Question: <URL>I wanted to change the numbers in materialui stepper to alphabets

<URL>
<URL>
Now i am not able to call getSteps function for
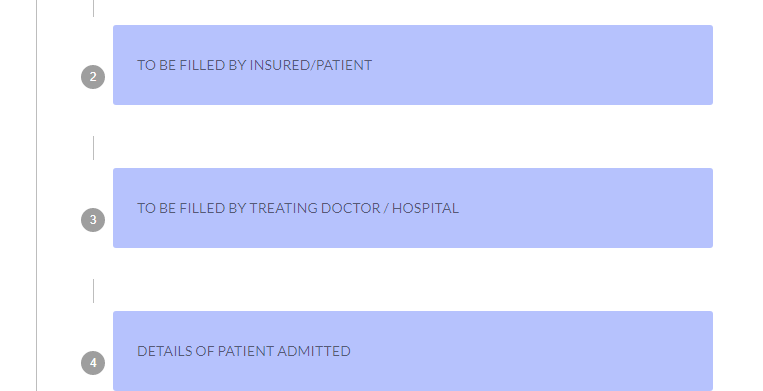
Answer: You need to pass the 'StepIconProps' to your 'StepLabel'. In your 'StepIconProps' pass your desired icon/label in the 'icon' key
'''
import Button from "@material-ui/core/Button";
import Paper from "@material-ui/core/Paper";
import Step from "@material-ui/core/Step";
import StepContent from "@material-ui/core/StepContent";
import StepLabel from "@material-ui/core/StepLabel";
import Stepper from "@material-ui/core/Stepper";
import { makeStyles } from "@material-ui/core/styles";
import Typography from "@material-ui/core/Typography";
import React from "react";
const useStyles = makeStyles((theme) => ({
root: {
width: "100%"
},
button: {
marginTop: theme.spacing(1),
marginRight: theme.spacing(1)
},
actionsContainer: {
marginBottom: theme.spacing(2)
},
resetContainer: {
padding: theme.spacing(3)
}
}));
function getSteps() {
return [
<div className="header__text">Insurance company </div>,
<div className="header__text">TO BE FILLED BY INSURED/PATIENT</div>,
<div className="header__text">
TO BE FILLED BY TREATING DOCTOR / HOSPITAL
</div>,
<div className="header__text">DETAILS OF PATIENT ADMITTED</div>
];
}
export default function VerticalStepper() {
const classes = useStyles();
const [activeStep, setActiveStep] = React.useState(0);
const headers = getSteps();
const steps = ["A", "B", "C", "D"];
const handleNext = () => {
setActiveStep((prevActiveStep) => prevActiveStep + 1);
};
const handleBack = () => {
setActiveStep((prevActiveStep) => prevActiveStep - 1);
};
const handleReset = () => {
setActiveStep(0);
};
function getStepContent(step) {
switch (step) {
case 0:
return 'For each ad campaign that you create, you can control how much
you're willing to spend on clicks and conversions, which networks
and geographical locations you want your ads to show on, and more.';
case 1:
return "An ad group contains one or more ads which target a shared set of keywords.";
case 2:
return 'Try out different ad text to see what brings in the most customers,
and learn how to enhance your ads using features like ad extensions.
If you run into any problems with your ads, find out how to tell if
they're running and how to resolve approval issues.';
default:
return "Unknown step";
}
}
return (
<div className={classes.root}>
<Stepper activeStep={activeStep} orientation="vertical">
{steps.map((label, index) => (
<Step key={label}>
<StepLabel StepIconProps={{ icon: label }}>
{headers[index]}
</StepLabel>
<StepContent>
<Typography>{getStepContent(index)}</Typography>
<div className={classes.actionsContainer}>
<div>
<Button
disabled={activeStep === 0}
onClick={handleBack}
className={classes.button}
>
Back
</Button>
<Button
variant="contained"
color="primary"
onClick={handleNext}
className={classes.button}
>
{activeStep === steps.length - 1 ? "Finish" : "Next"}
</Button>
</div>
</div>
</StepContent>
</Step>
))}
</Stepper>
{activeStep === steps.length && (
<Paper square elevation={0} className={classes.resetContainer}>
<Typography>All steps completed - you&apos;re finished</Typography>
<Button onClick={handleReset} className={classes.button}>
Reset
</Button>
</Paper>
)}
</div>
);
}
'''